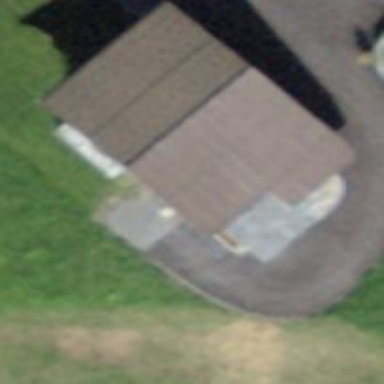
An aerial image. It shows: Rural barn.